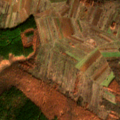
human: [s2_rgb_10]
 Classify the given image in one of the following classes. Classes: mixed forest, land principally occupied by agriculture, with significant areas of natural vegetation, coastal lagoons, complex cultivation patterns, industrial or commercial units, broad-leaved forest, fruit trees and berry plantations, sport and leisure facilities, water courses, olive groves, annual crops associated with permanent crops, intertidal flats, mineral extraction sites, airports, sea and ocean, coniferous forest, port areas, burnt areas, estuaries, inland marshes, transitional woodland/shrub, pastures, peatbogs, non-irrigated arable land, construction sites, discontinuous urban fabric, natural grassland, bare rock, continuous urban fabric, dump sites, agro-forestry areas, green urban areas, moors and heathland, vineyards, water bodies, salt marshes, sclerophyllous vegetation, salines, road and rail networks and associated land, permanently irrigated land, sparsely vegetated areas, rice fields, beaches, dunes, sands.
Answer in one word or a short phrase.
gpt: non-irrigated arable land, complex cultivation patterns, land principally occupied by agriculture, with significant areas of natural vegetation, broad-leaved forest, coniferous forest, transitional woodland/shrub